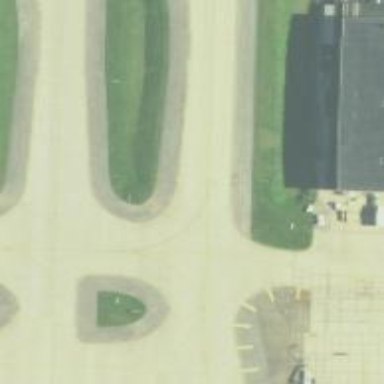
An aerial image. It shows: View of taxiway at the airport.